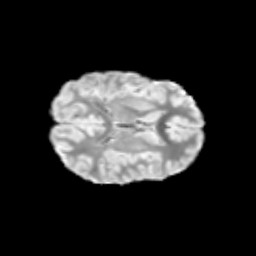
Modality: T2w
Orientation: axial
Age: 11
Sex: female
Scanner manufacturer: siemens
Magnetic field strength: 3 T
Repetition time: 3.8 s
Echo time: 0.07 s